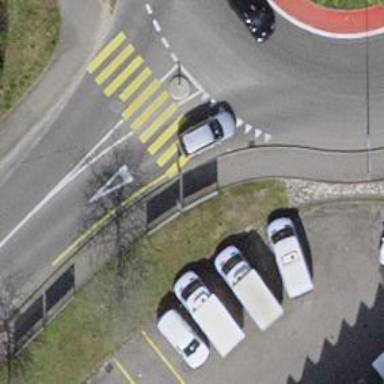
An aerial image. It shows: Kerb serving as barrier.